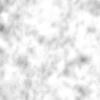
Label: no_change